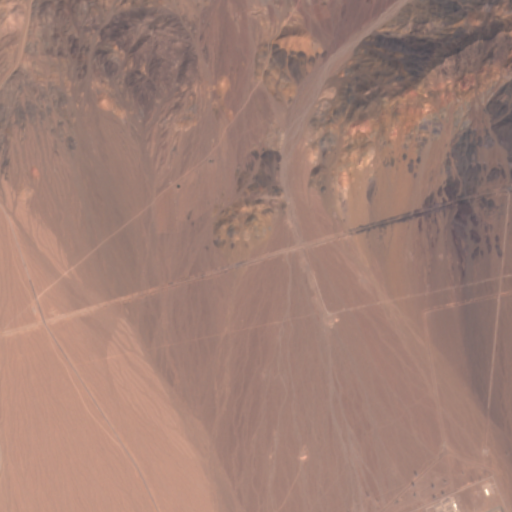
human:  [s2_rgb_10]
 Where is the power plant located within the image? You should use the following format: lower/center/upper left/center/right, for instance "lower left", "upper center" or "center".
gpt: The power plant is located in the lower right of the image.
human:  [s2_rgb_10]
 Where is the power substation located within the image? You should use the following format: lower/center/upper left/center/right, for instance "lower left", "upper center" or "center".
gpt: The power substation is located in the lower right of the image.
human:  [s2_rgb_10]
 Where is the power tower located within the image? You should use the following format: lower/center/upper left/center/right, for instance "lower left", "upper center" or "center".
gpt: The power tower is located in the lower right of the image.
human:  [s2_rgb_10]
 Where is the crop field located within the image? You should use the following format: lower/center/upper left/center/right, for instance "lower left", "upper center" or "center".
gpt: There is no crop field in the image.